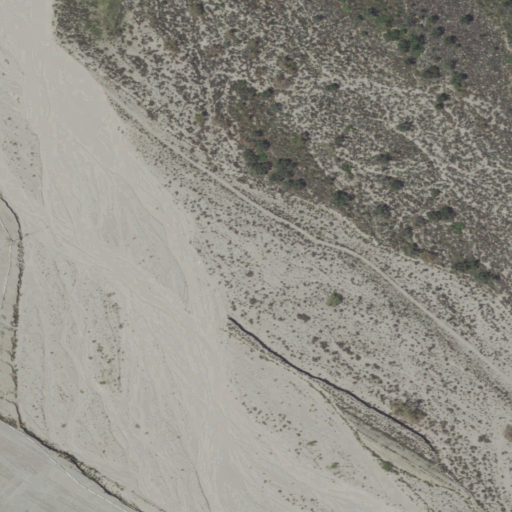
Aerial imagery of valley in California named Cajon Canyon containing shrub, barren land, medium intensity development, low intensity development, and grassland